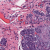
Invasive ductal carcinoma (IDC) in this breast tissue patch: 0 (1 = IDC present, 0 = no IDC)